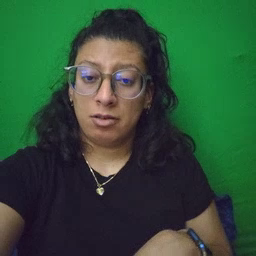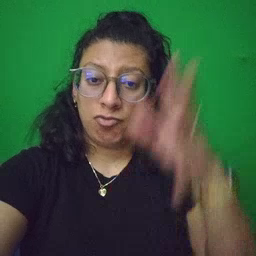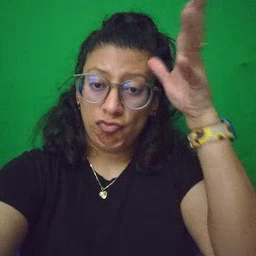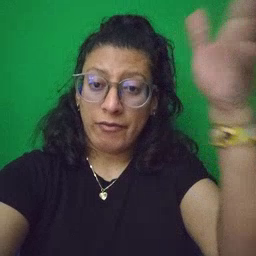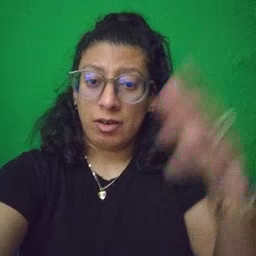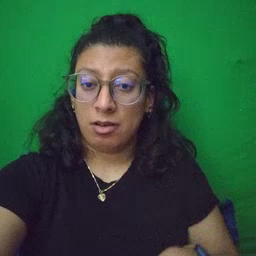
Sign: grandpa